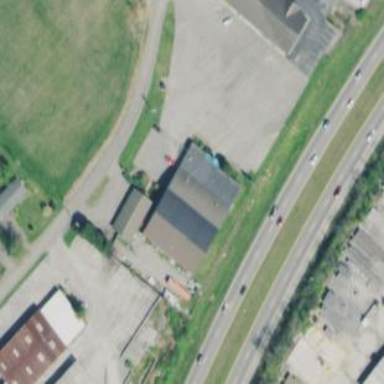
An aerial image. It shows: Building housing bowling alley.